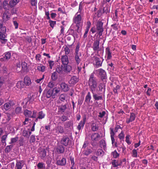
Tumor epithelial tissue: yes
Tumor-associated stroma tissue: yes
Normal tissue: no